Question: Count the number of objects in the diagram.
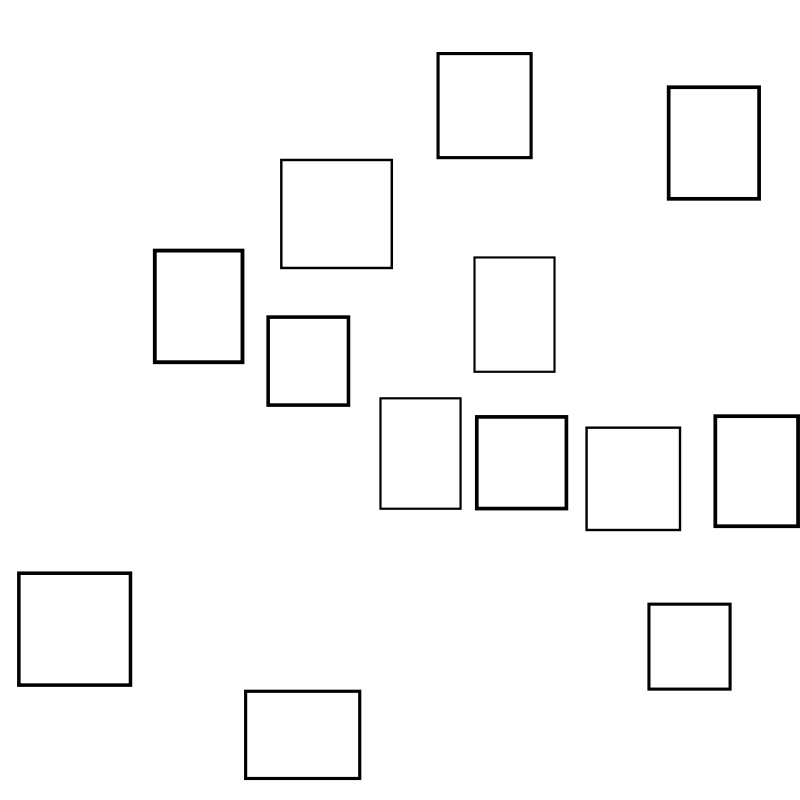
Answer: 13